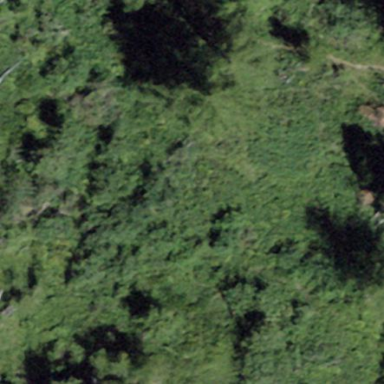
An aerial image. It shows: Patch of scrub vegetation.